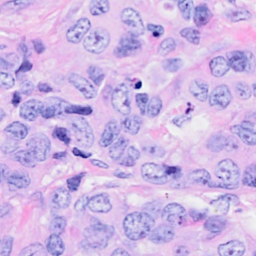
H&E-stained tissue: Breast